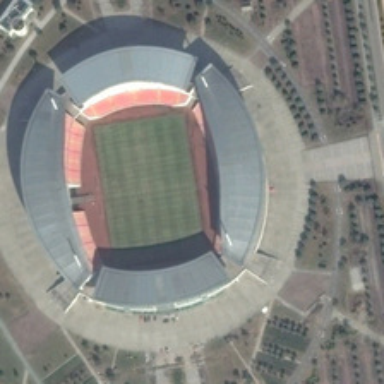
Some green trees are around a large stadium .